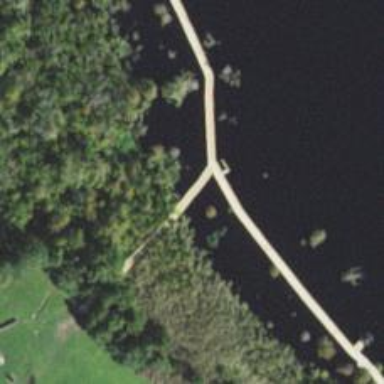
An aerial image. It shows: Path.